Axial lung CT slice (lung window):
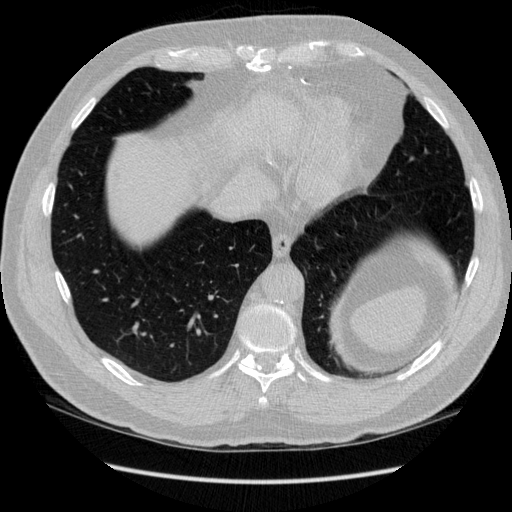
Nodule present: no